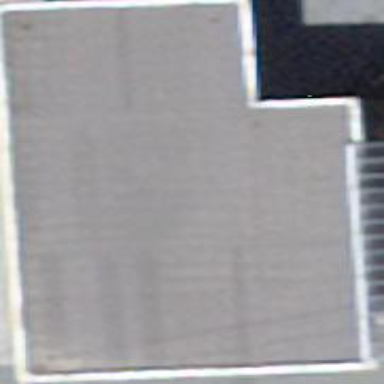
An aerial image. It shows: View of roof of building.